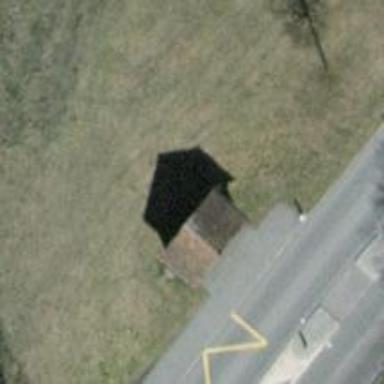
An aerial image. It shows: Building with ridged roof.